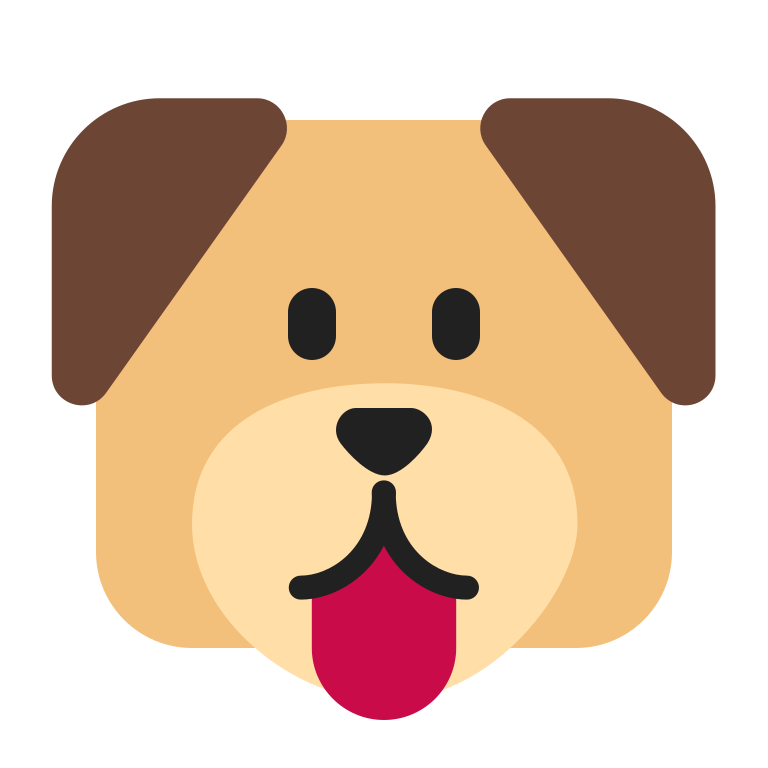
dog face flat